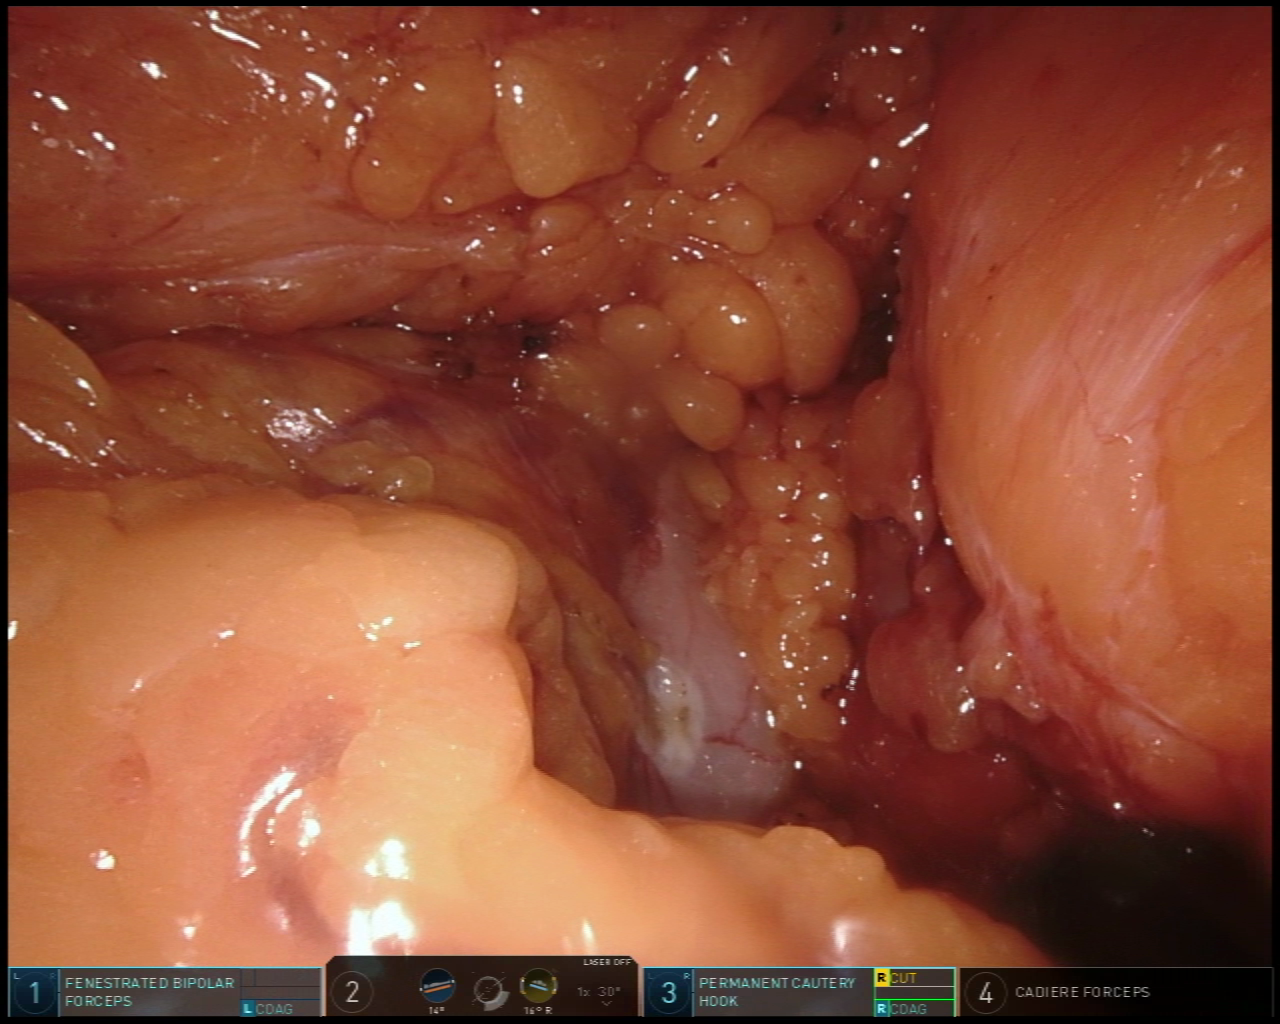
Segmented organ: stomach
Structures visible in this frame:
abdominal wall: no
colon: no
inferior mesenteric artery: no
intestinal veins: no
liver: no
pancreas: no
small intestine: no
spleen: no
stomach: yes
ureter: no
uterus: no
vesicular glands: no